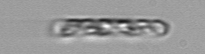
Label: Dactyliosolen_fragilissimus